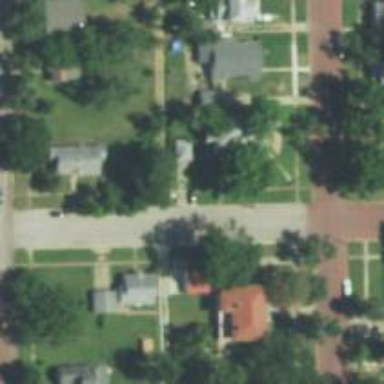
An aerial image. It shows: Alley classified as service road.